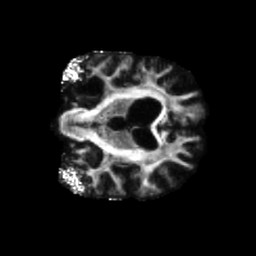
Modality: FA
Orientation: coronal
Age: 75
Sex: male
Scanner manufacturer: siemens
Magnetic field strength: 3 T
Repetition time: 5.47 s
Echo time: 0.0854 s